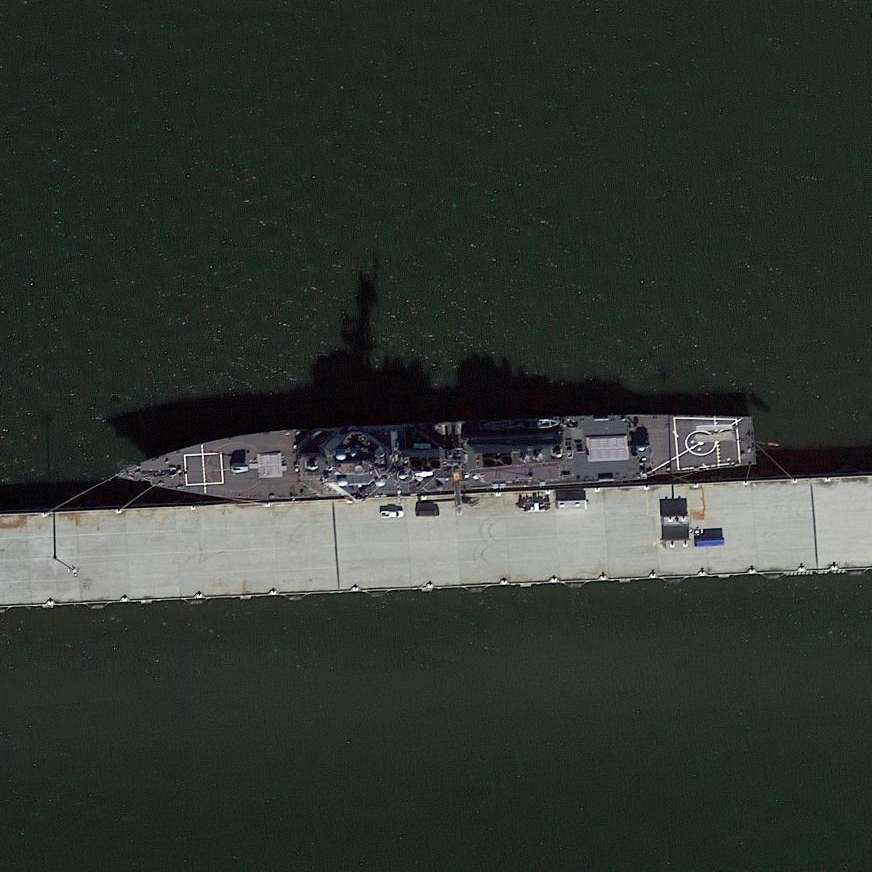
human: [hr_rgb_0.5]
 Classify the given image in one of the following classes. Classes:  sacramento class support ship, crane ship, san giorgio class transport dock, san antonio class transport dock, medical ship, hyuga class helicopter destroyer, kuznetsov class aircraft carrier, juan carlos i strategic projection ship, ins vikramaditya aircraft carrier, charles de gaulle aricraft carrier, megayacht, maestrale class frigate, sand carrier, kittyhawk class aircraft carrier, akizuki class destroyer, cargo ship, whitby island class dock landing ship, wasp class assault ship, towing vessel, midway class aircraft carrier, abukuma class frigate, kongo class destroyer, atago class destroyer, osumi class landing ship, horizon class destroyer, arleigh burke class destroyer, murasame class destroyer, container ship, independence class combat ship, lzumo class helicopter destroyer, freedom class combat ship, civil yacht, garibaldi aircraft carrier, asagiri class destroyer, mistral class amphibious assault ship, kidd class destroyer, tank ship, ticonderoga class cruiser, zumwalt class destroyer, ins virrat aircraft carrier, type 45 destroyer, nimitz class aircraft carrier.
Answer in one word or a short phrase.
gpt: Arleigh Burke class destroyer